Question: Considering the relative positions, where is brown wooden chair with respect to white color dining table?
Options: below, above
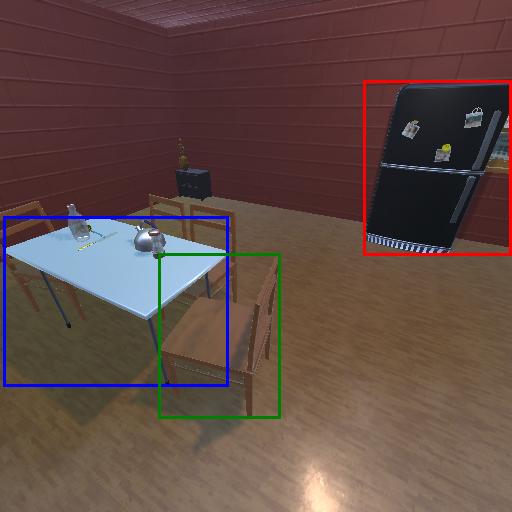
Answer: below